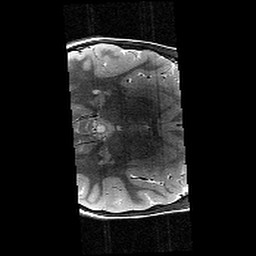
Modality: T2w
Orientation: axial
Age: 12
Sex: female
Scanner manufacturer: siemens
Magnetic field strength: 3 T
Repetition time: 9.23 s
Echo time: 0.067 s